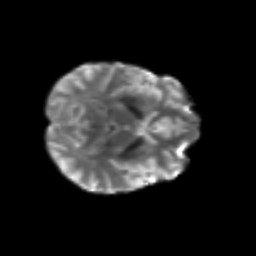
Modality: T2w
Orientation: axial
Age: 49
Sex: female
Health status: ill
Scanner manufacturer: siemens
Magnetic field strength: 3 T
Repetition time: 8.7 s
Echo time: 0.11 s